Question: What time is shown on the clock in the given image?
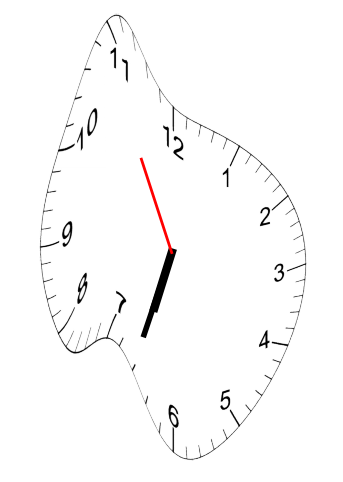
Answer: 06:32:55